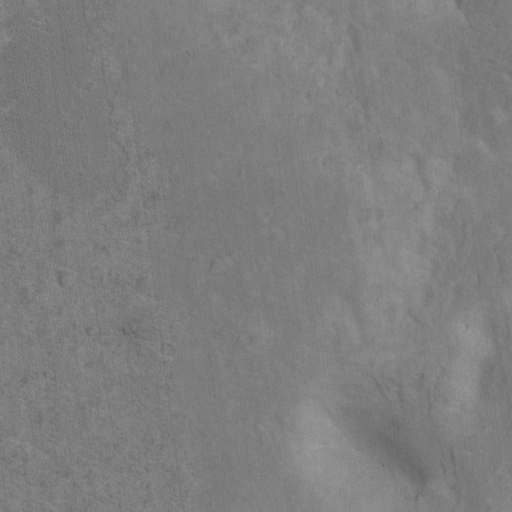
Classes present: Background, Cone